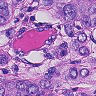
Metastatic tissue present: yes